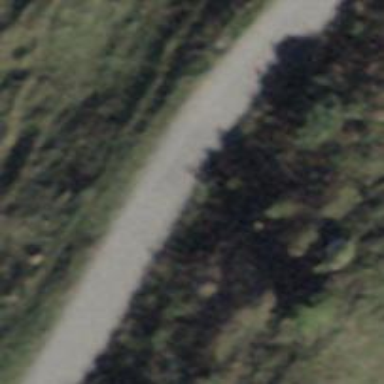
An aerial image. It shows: Gravel track with grade2 quality.